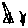
Label: star